Question: Duplicates appear in the database after fetching.
Below are the mapping and the fetch code:
'''
+(RKEntityMapping *)userMapping:(RKEntityMapping *)userMapping
{
[userMapping addAttributeMappingsFromDictionary:@{
@"userid" : @"userid",
@"firstName" : @"firstName",
@"lastName" : @"lastName",
}];
userMapping.identificationAttributes = @[@"userid"];
return userMapping;
}
'''
Fetch Code:
'''
AppDelegate *appDelegate = (AppDelegate *)[[UIApplication sharedApplication] delegate];
self.objectManager = [self getObjectManager];
self.objectManager.managedObjectStore = appDelegate.managedObjectStore;
self.managedObjectContext = self.objectManager.managedObjectStore.mainQueueManagedObjectContext;
[RKObjectManager sharedManager].requestSerializationMIMEType = RKMIMETypeJSON;
RKEntityMapping *userMapping = [RKEntityMapping mappingForEntityForName:@"User" inManagedObjectStore:self.objectManager.managedObjectStore];
userMapping = [RESTMappingProvider userMapping:userMapping];
NSIndexSet *statusCodeSet = RKStatusCodeIndexSetForClass(RKStatusCodeClassSuccessful);
RKResponseDescriptor *responseDescriptor = [RKResponseDescriptor responseDescriptorWithMapping:userMapping
method:RKRequestMethodGET
pathPattern:nil
keyPath:@"findUser" statusCodes:statusCodeSet];
NSMutableURLRequest *request = [self.objectManager.HTTPClient requestWithMethod:@"GET"
path:@"/findUser"
parameters:@{@"userid": userSearch
}];
//request.cachePolicy = NSURLRequestReloadIgnoringCacheData;
[self.objectManager.HTTPClient registerHTTPOperationClass:[AFHTTPRequestOperation class]];
RKManagedObjectRequestOperation *operation = [[RKManagedObjectRequestOperation alloc]initWithRequest:request responseDescriptors:@[responseDescriptor]];
operation.managedObjectContext = self.objectManager.managedObjectStore.mainQueueManagedObjectContext;
operation.savesToPersistentStore = NO;
[operation setCompletionBlockWithSuccess:^(RKObjectRequestOperation *operation, RKMappingResult *mappingResult) {
NSError *error;
for (User *foundUser in mappingResult.array)
{
foundUser.lastUpdated = [NSDate date];
}
if ([self.managedObjectContext saveToPersistentStore:&error])
{
NSLog (@"******* User OBJECTS SAVED **********");
}
} failure:^(RKObjectRequestOperation *operation, NSError *error) {
});
}];
[operation start];
[operation waitUntilFinished];
}
}
'''
LOG:
'''
2014-07-27 14:25:48.756 App[36854:5b3b] W restkit.core_data:RKManagedObjectMappingOperationDataSource.m:243 Performing managed object mapping with a nil managed object cache:
Unable to update existing object instances by identification attributes. Duplicate objects may be created.
2014-07-27 14:25:48.756 App[36854:3803] D restkit.object_mapping:RKPropertyInspector.m:130 Cached property inspection for Class 'User': {
email = {
isPrimitive = 0;
keyValueCodingClass = NSString;
name = email;
};
firstName = {
isPrimitive = 0;
keyValueCodingClass = NSString;
name = firstName;
};
lastName = {
isPrimitive = 0;
keyValueCodingClass = NSString;
name = lastName;
};
lastUpdated = {
isPrimitive = 0;
keyValueCodingClass = NSDate;
name = lastUpdated;
};
userid = {
isPrimitive = 0;
keyValueCodingClass = NSString;
name = userid;
};
}
2014-07-27 14:25:48.757 App[36854:5b3b] D restkit.object_mapping:RKMapperOperation.m:231 Asked to map source object {
firstName = Lois;
lastName = Lane;
userid = "lois.lane";
} with mapping <RKEntityMapping:0x12d78e80 objectClass=User propertyMappings=(
"<RKAttributeMapping: 0x12d819d0 userid => userid>",
"<RKAttributeMapping: 0x12d85f70 lastName => lastName>",
"<RKAttributeMapping: 0x12d72a10 firstName => firstName>",
)>
2014-07-27 14:25:49.476 App[36854:3803] W restkit.core_data:RKManagedObjectMappingOperationDataSource.m:243 Performing managed object mapping with a nil managed object cache:
Unable to update existing object instances by identification attributes. Duplicate objects may be created.
2014-07-27 14:25:49.477 App[36854:3803] D restkit.object_mapping:RKMapperOperation.m:231 Asked to map source object {
firstName = Lois;
lastName = Lane;
userid = "lois.lane";
} with mapping <RKEntityMapping:0xd6c17a0 objectClass=User propertyMappings=(
"<RKAttributeMapping: 0xd6b6ed0 userid => userid>",
"<RKAttributeMapping: 0xd6c86b0 lastName => lastName>",
"<RKAttributeMapping: 0xd6c1560 firstName => firstName>",
)>]
'''
Database:

How can I avoid duplicates?
'''
- (RKManagedObjectStore *)setupCoreDataWithRESTKit
{
NSError * error;
NSURL * modelURL = [NSURL fileURLWithPath:[[NSBundle mainBundle] pathForResource:@"App" ofType:@"momd"]];
NSManagedObjectModel * managedObjectModel = [[[NSManagedObjectModel alloc] initWithContentsOfURL:modelURL] mutableCopy];
self.managedObjectStore = [[RKManagedObjectStore alloc] initWithManagedObjectModel:managedObjectModel];
[self.managedObjectStore createPersistentStoreCoordinator];
NSArray * searchPaths = NSSearchPathForDirectoriesInDomains(NSDocumentDirectory, NSUserDomainMask, YES);
NSString * documentPath = [searchPaths objectAtIndex:0];
NSPersistentStore * persistentStore = [self.managedObjectStore addSQLitePersistentStoreAtPath:[NSString stringWithFormat:@"%@/App.sqlite", documentPath] fromSeedDatabaseAtPath:nil withConfiguration:nil options:[self optionsForSqliteStore] error:&error];
NSAssert(persistentStore, @"Failed to add persistent store with error: %@", error);
if(!persistentStore){
NSLog(@"Failed to add persistent store: %@", error);
}
[self.managedObjectStore createManagedObjectContexts];
return self.managedObjectStore;
}
'''
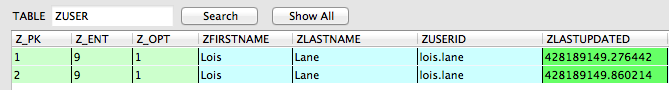
Answer: You need to create a cache. This is how RestKit searches for and finds existing objects, which is the mechanism for avoiding duplicates. There are 2 types or cache, but you usually want to use the memory cache (as opposed to the fetch cache) as it is faster.
Create and set the cache with:
'''
self.managedObjectStore.managedObjectCache = [[RKInMemoryManagedObjectCache alloc] initWithManagedObjectContext:managedObjectSyore.persistentStoreManagedObjectContext];
'''